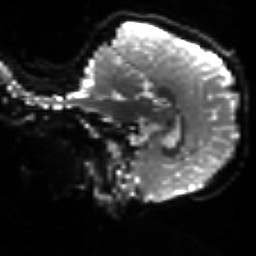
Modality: sbref
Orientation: sagittal
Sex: male
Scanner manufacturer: siemens
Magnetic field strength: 3 T
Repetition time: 5 s
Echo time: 0.071 s